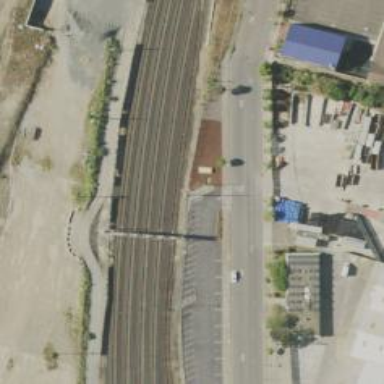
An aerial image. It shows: Railway signal.